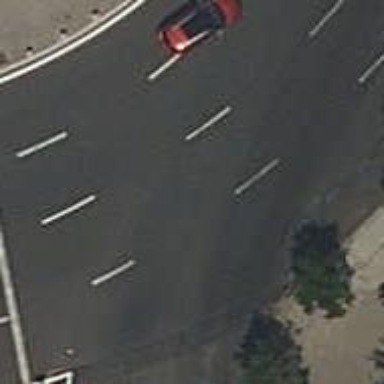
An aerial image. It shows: Road with traffic signals.